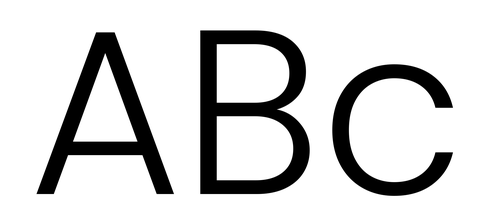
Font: Poppins-Light